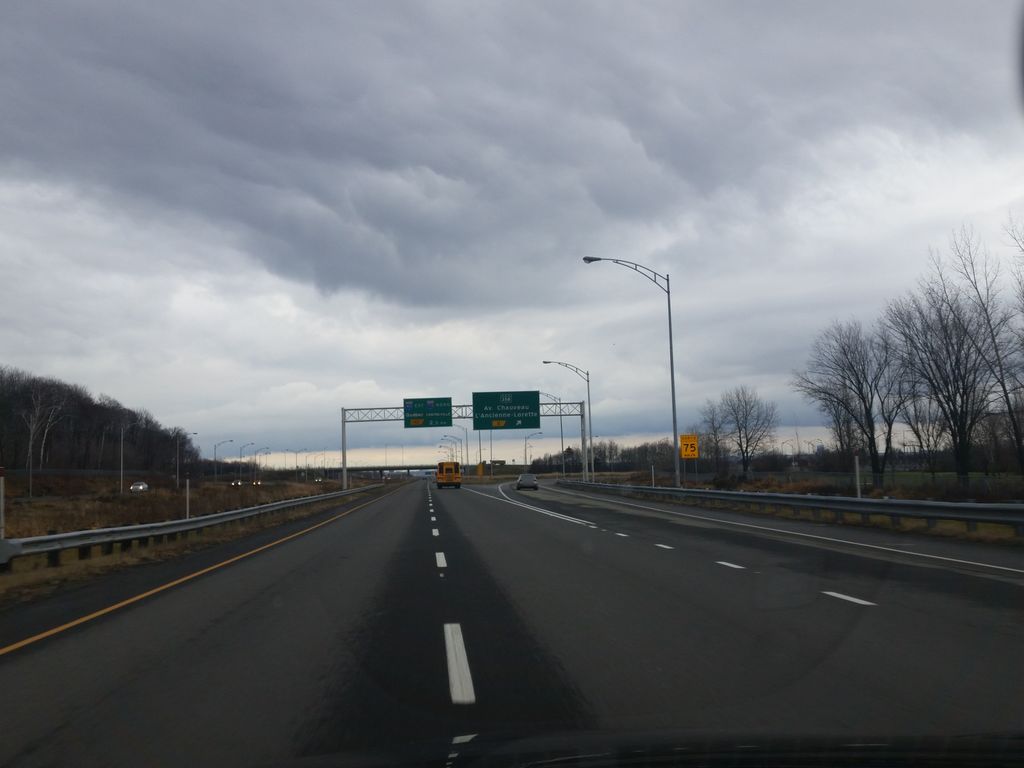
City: quebec_city